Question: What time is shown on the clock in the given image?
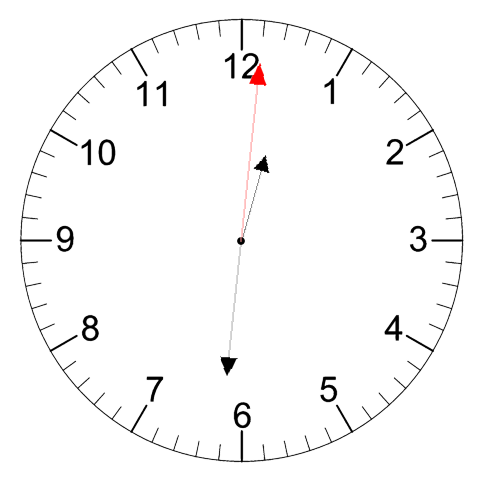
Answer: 12:31:01